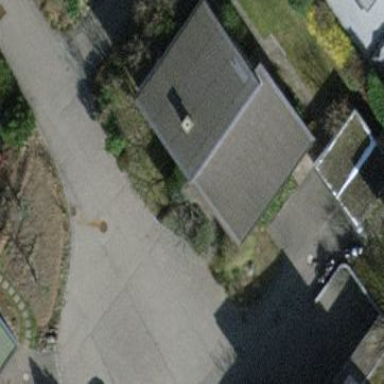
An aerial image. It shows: Detached building.